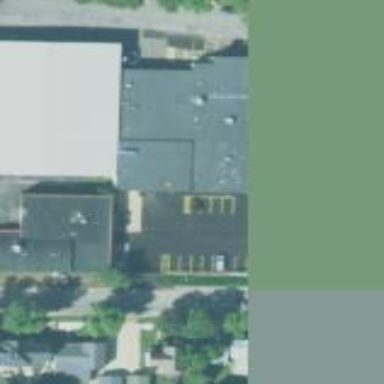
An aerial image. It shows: Industrial building.